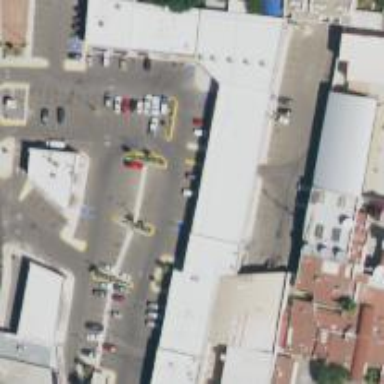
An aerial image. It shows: Commercial building.